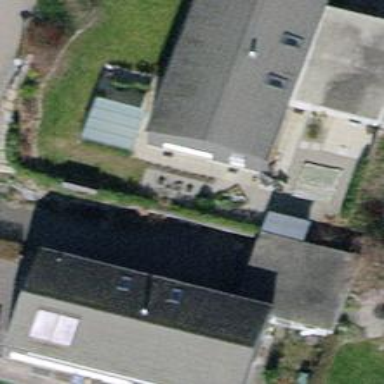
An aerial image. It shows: Gabled roof house.